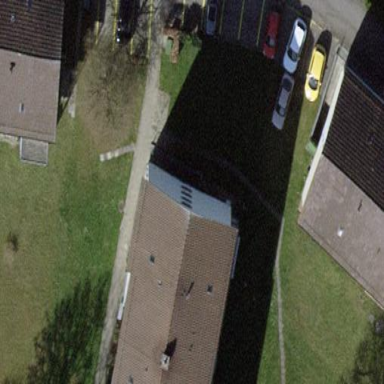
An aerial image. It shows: Terrace building.